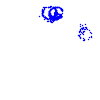
Particle: electron